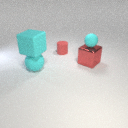
large cyan rubber sphere in front of large red metal cube